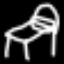
Label: bed